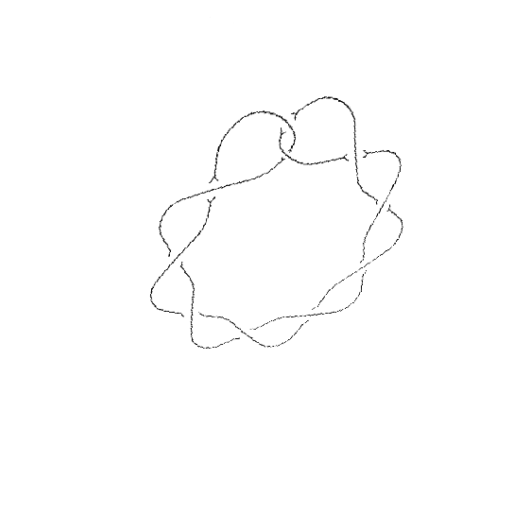
Crossing number: 10